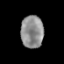
Tissue: prostate
Cell type: T cells
Senescence score: 0.1018
Nuclear area (px): 722
Mean DAPI intensity: 141.801